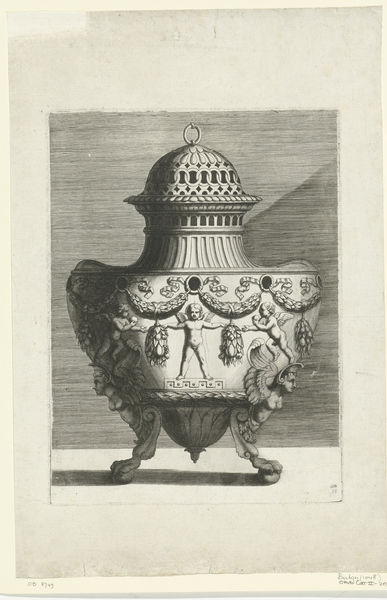
Titel: Ronde wierookbrander
Künstler: Françoise Bouzonnet
Standort: Amsterdam
Institution: Rijksmuseum
Schlagwörter: schatten, zeichnung, klassizismus, blatt, engel, ranken, füße, grafik, hands, ornate, white, black, grey, old, painting, verzierung, decorative, flowers, print, pot, vase, ring, deckel, gefäß, stich, löcher, girlanden, hand, angel, angels, naked, background, boy, child, feet, plants, drawing, empire, black and white, bust, shadow, illustration, sketch, faces, sculpture, wings, children, cherub, cherubs, urn, ancient, garland, wreath, jesus, art, pencil, legs, cup, gefäs, greyscale, baby, grapes, dolden, weihrauchgefäß, öse, pottery, christian, pedestal, wing, ritual, border, heads, rings, fruits, brazier, incense, treasure, jar, belly, carved, hole, craft, lid, hebrew, grecian, claw foot, cherubim, garlands, cupido, gegenstand, swrings